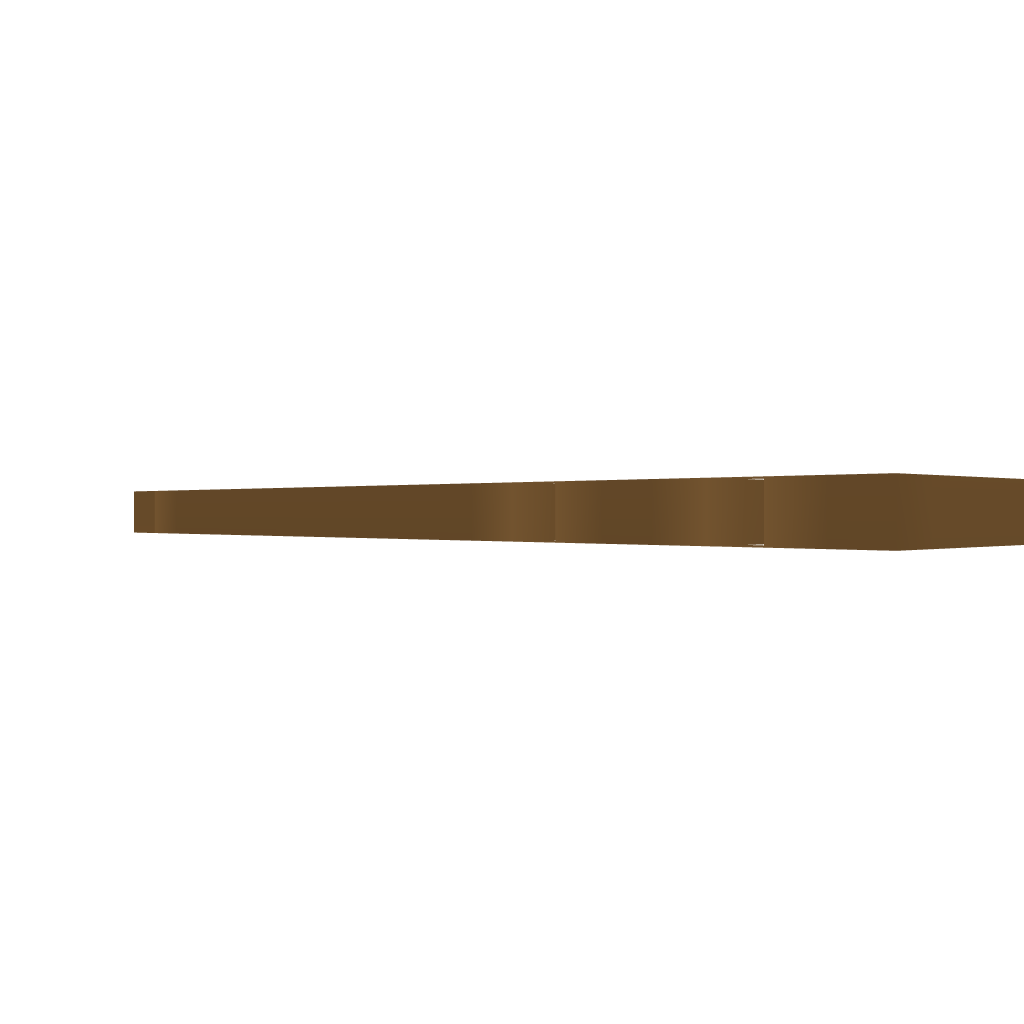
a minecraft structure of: Race34 bad low quality